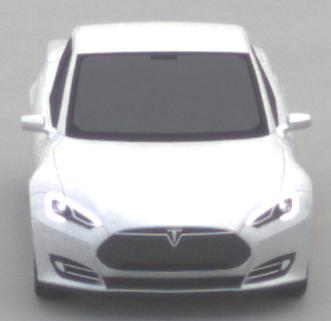
Make: Tesla
Model: Model S 60
Detailed model: Model S
Model produced from: 2013/10
Model produced until: 2014/10
Doors: 5
Color: white
Road condition: dry road
Daytime: midday
Contrast: low contrast